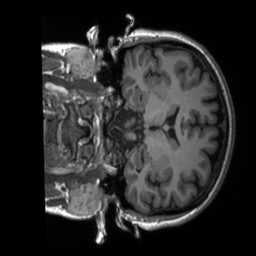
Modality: T1w
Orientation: coronal
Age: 29
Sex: female
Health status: ill
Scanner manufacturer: siemens
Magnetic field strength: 3 T
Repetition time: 2.3 s
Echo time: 0.00232 s